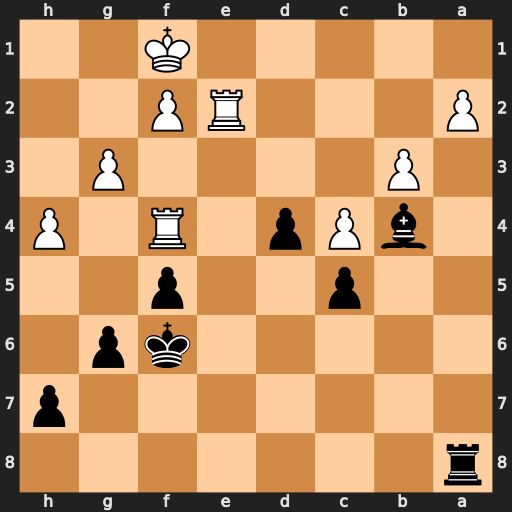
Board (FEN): r7/7p/5kp1/2p2p2/1bPp1R1P/1P4P1/P3RP2/5K2
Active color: b
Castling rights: -
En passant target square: -
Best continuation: d3 Re3 Rd8 Re1 d2 Rd1 Re8